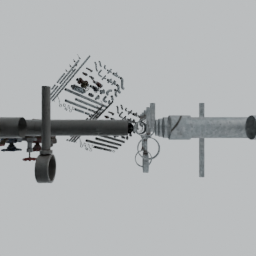
Label: mechanical